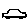
Label: car